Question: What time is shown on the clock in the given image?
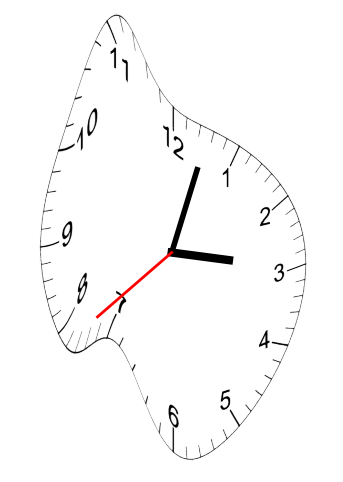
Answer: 03:02:38